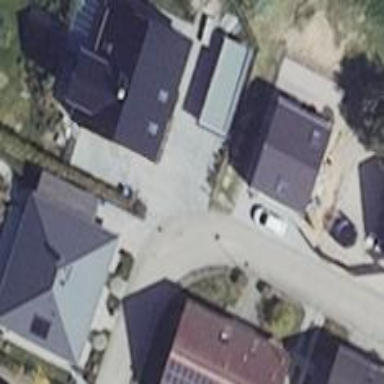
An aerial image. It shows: Residential road.